Interaction volume radius: 10 \u00c5
Interaction volume height: 15 \u00c5
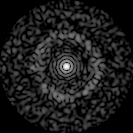
Disorder parameter: 0.8394